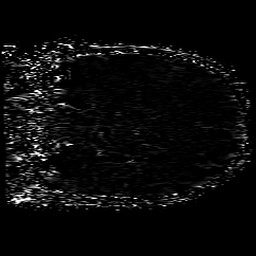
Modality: SWI
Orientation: coronal
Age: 72
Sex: female
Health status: ill
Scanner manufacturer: philips
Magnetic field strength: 3 T
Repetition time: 0.031 s